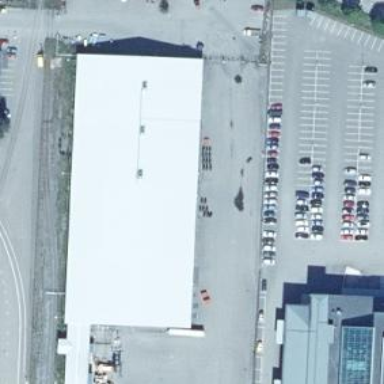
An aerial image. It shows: Blue warehouse with gabled metal roof.